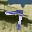
Label: 7